Question: Selector() failed to access 'Row' component in v-data-table of Vuetify.
<URL>
Can anyone help me out to resolve this?
## Environments
- - - - - -
## Test Codes tried
'''
const transfersTableRow = VueSelector('Transfer SingleAccountStatus v-data-table row');
const transfersTableRow = VueSelector('Transfer SingleAccountStatus v-data-table row').nth(0);
const transfersTableRow = VueSelector('Transfer SingleAccountStatus v-data-table Row');
const transfersTableRow = VueSelector('Transfer SingleAccountStatus v-data-table Row').nth(0);
'''

## Results
'''
1) The specified selector does not match any element in the DOM tree.
> | Selector([function])
Browser: Chrome 89.0.4389.128 / macOS 11.2.3
18 | .typeText(amountInput, amount, { replace: true, paste: true })
19 | .click(transferButton)
20 | .click(proceedButton);
21 |
22 | const transfersTableRow = VueSelector('Transfer SingleAccountStatus v-data-table row');
> 23 | await t.hover(transfersTableRow);
'''
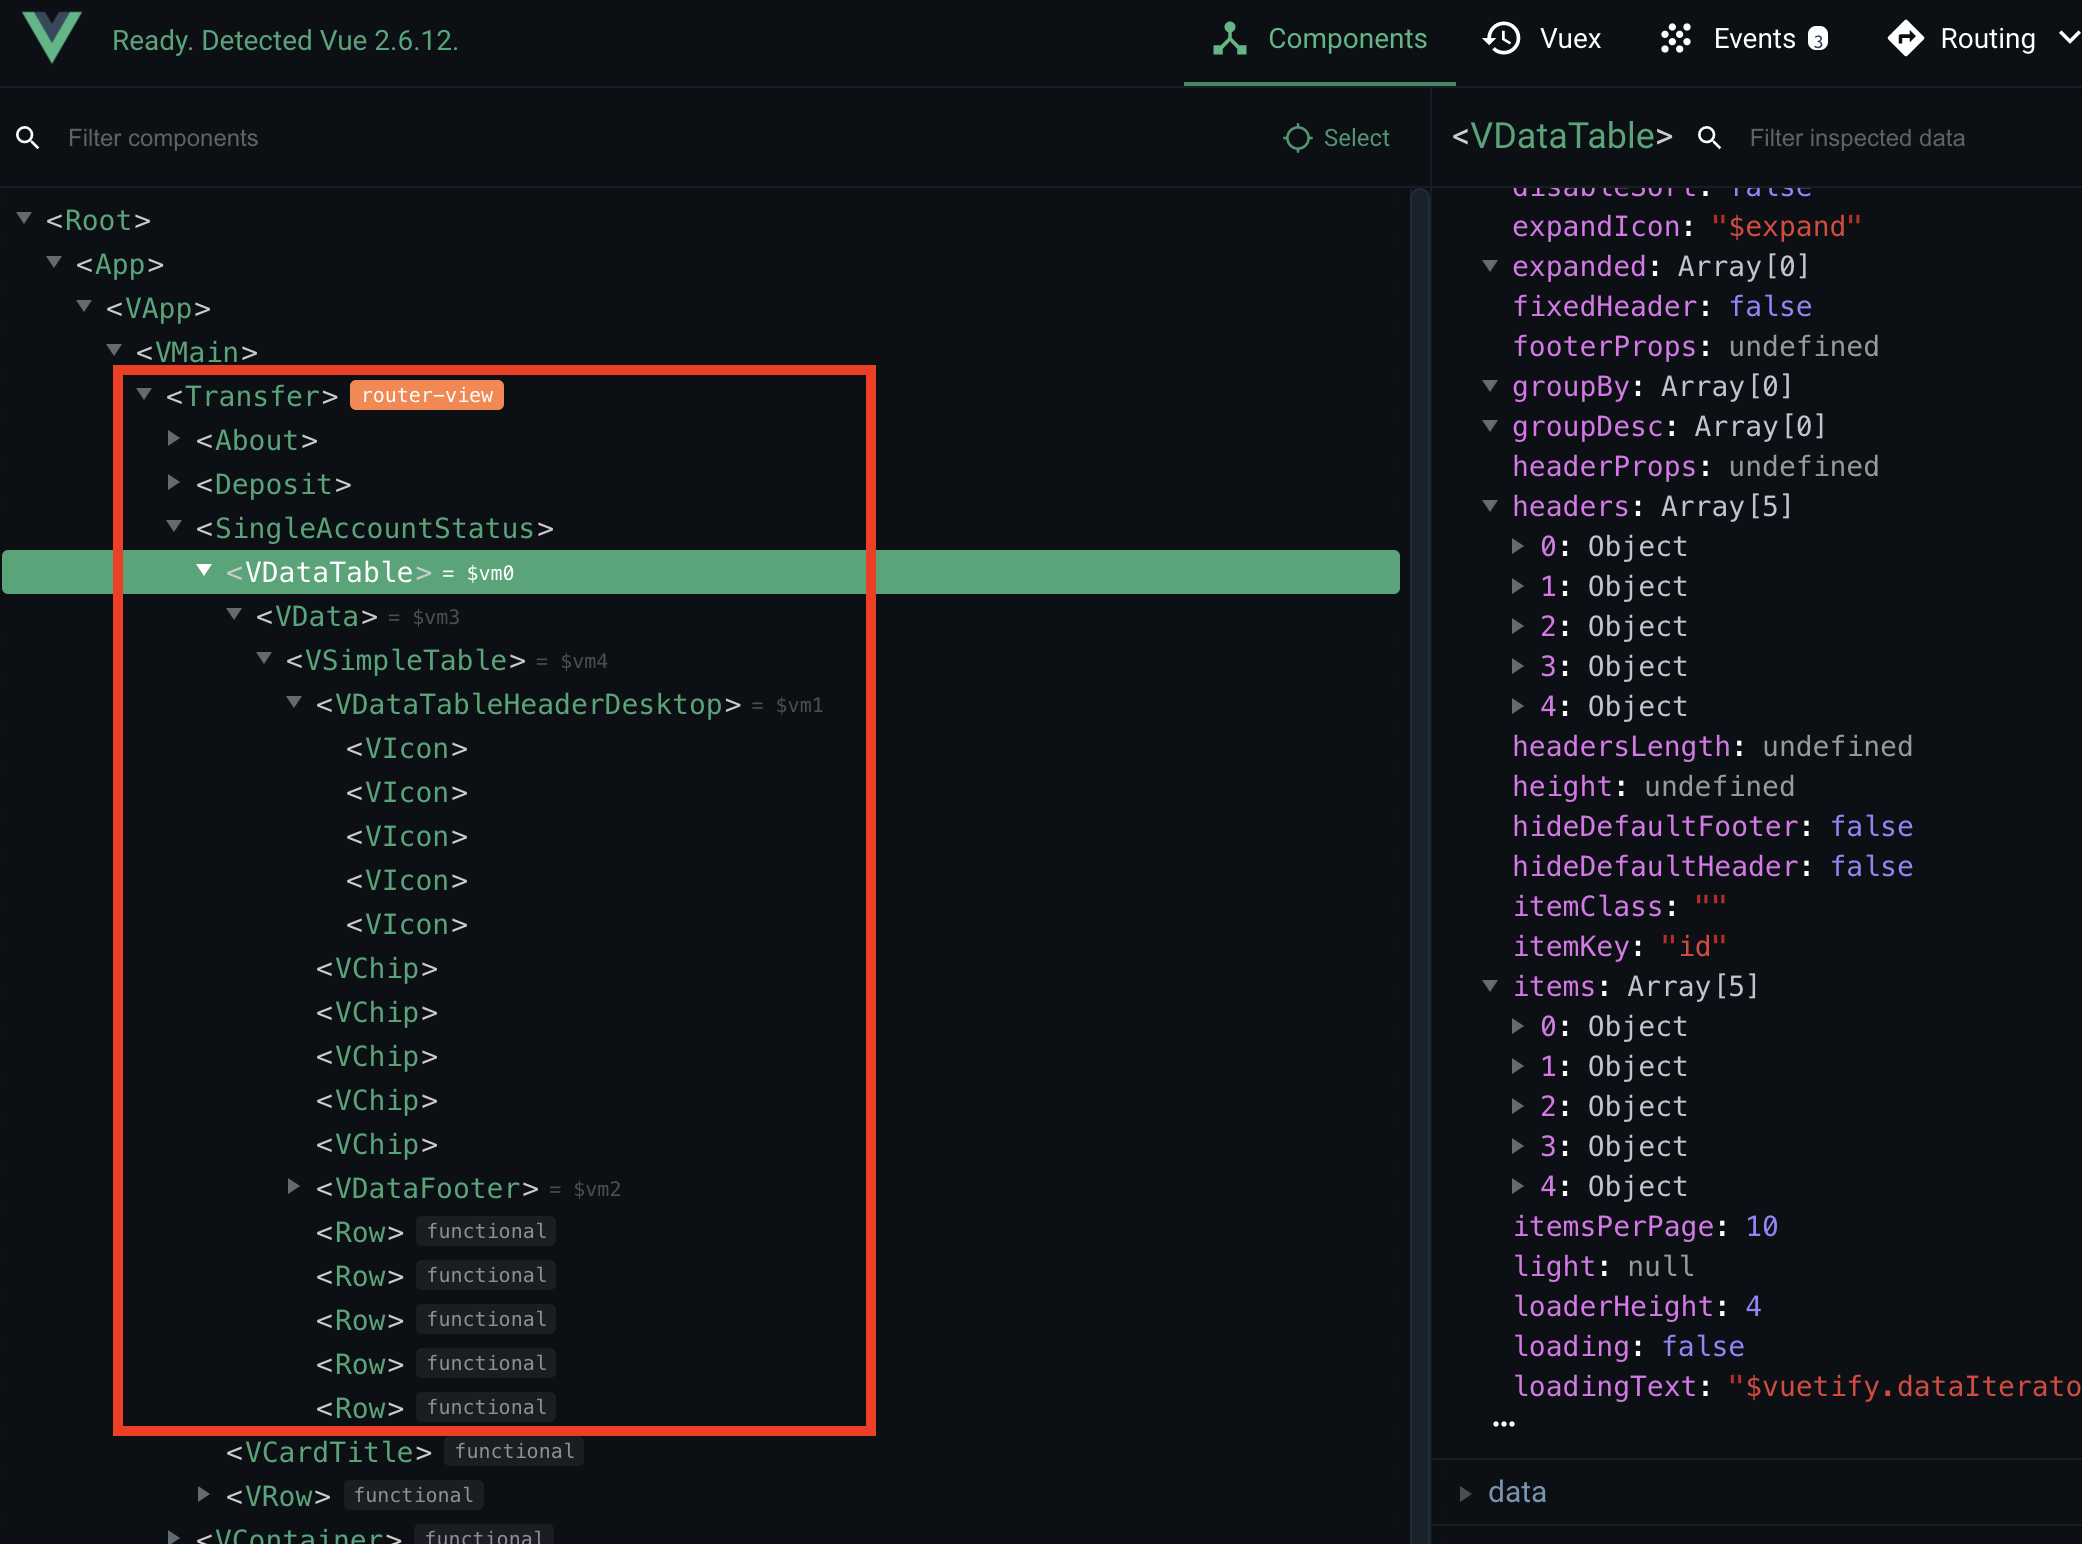
Answer: This is an issue with the 'testcafe-vue-selectors' module. You should waiting until the <URL> is fixed.